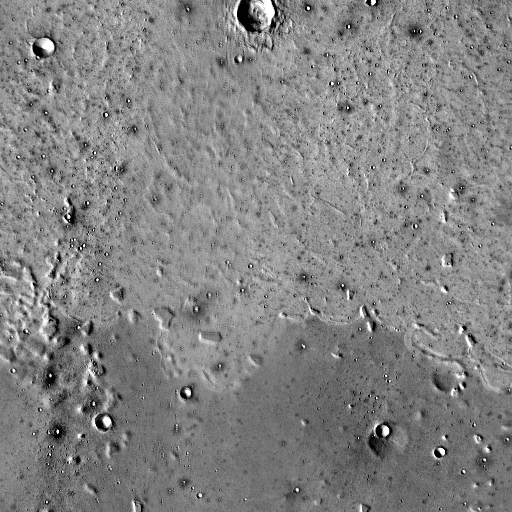
Crater classes present: Background, Other, Buried